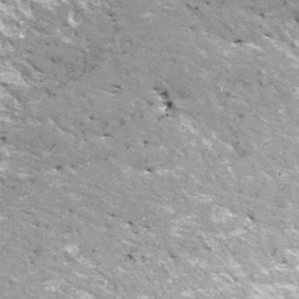
Label: frost